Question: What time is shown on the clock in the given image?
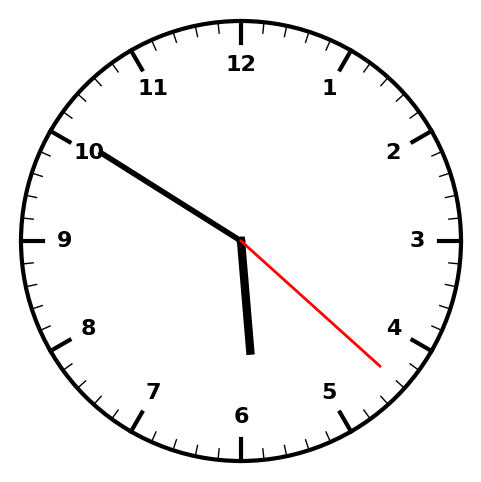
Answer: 05:50:22